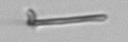
Label: fiber